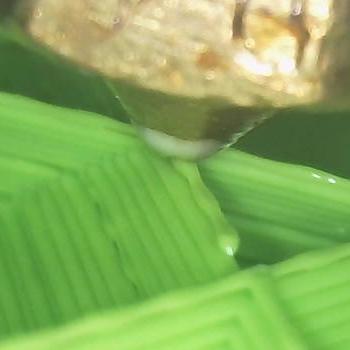
Flow rate: 42%